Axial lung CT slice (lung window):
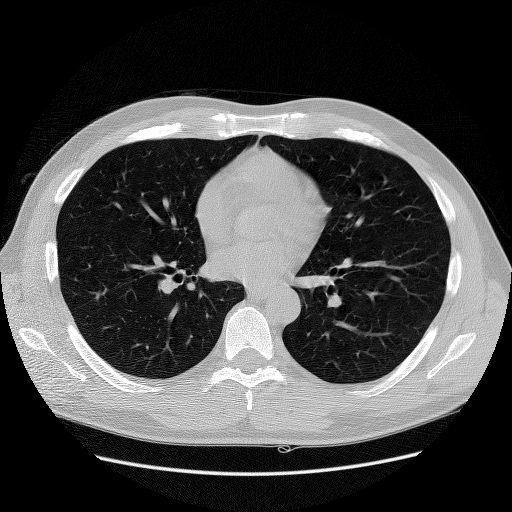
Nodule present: no